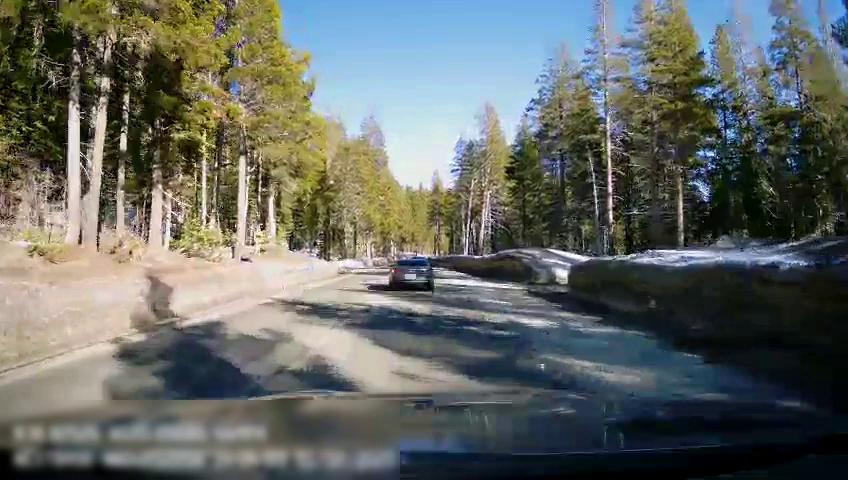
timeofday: Day
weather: Snowy
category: Drivable Space
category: Vehicles | Car